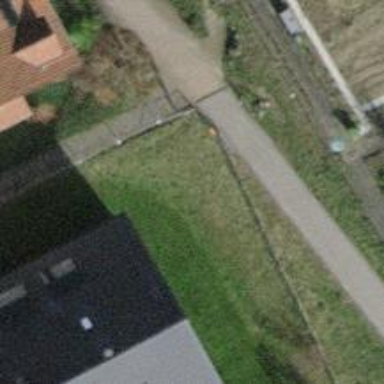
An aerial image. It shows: Double cycle barrier is in place.